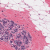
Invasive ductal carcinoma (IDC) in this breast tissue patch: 0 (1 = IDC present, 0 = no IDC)